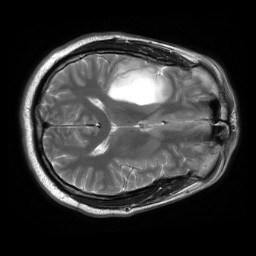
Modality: T2w
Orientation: axial
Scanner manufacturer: siemens
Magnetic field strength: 1.5 T
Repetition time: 4 s
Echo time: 0.116 s